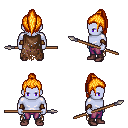
a pixel art fantasy rpg character, male body template, dark elf, purple skin, brown tattered cape, magenta pants, light blonde long topknot hairstyle, leather bracers, maroon shoes, spear, four views (front, back, left, right), 2x2 character sprite sheet, small pixel art, hard edges, no anti-aliasing